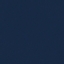
Land use / land cover: SeaLake